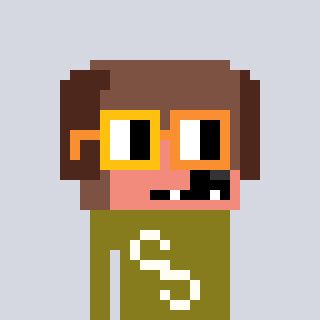
a pixel art character with square yellow and orange glasses, a dog-shaped head and a gunk-colored body on a cool background